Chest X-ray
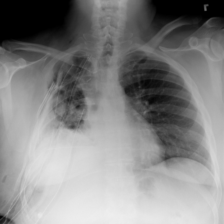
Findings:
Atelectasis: negative
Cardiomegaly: negative
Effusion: negative
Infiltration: negative
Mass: negative
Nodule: negative
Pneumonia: negative
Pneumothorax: negative
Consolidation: negative
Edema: negative
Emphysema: negative
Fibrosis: negative
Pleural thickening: negative
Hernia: negative